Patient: sex F, age 48
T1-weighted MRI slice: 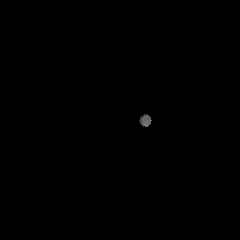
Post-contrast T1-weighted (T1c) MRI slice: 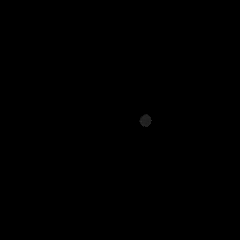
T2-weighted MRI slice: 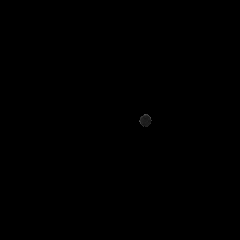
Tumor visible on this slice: no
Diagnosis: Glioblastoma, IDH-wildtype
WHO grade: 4